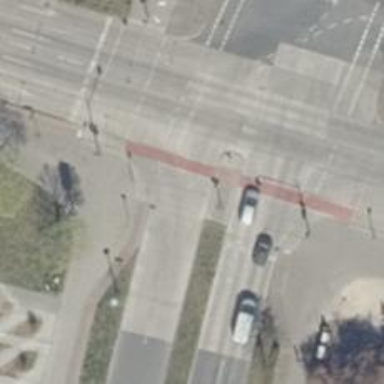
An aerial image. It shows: Footway crossing with traffic signals and pedestrian island.